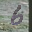
Label: 6